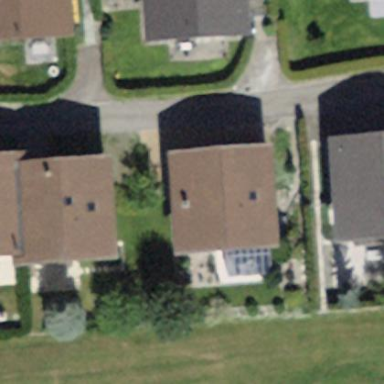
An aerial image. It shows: Detached building.